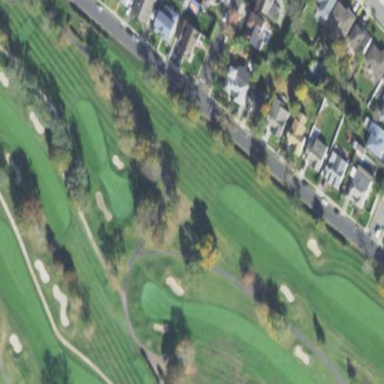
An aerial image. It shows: Golf fairway surrounded by grass.